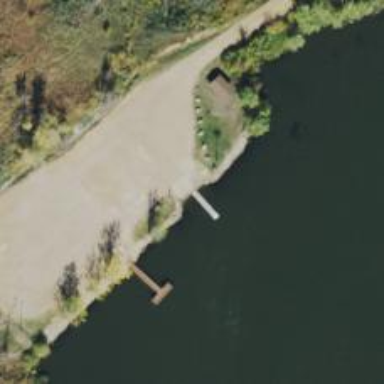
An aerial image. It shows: Slipway on leisure land.